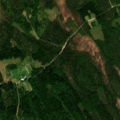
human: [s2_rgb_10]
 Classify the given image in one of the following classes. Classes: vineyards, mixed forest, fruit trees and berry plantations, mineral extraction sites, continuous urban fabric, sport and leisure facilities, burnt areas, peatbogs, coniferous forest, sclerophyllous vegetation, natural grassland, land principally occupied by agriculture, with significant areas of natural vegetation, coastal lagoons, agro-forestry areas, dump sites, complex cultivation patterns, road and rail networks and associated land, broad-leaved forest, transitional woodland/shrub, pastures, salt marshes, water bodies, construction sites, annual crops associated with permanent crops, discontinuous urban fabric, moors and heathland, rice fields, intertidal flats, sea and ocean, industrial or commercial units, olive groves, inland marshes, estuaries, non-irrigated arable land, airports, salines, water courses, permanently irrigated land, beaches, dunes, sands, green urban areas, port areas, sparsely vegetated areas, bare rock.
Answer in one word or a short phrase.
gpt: coniferous forest, mixed forest